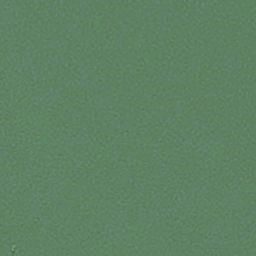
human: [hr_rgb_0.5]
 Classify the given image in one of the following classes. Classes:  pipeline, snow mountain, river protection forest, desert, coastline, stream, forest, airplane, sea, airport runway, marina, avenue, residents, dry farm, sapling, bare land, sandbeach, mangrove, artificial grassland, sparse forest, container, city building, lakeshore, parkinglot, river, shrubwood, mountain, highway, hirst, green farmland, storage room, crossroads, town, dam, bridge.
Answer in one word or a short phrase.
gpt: sea